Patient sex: M
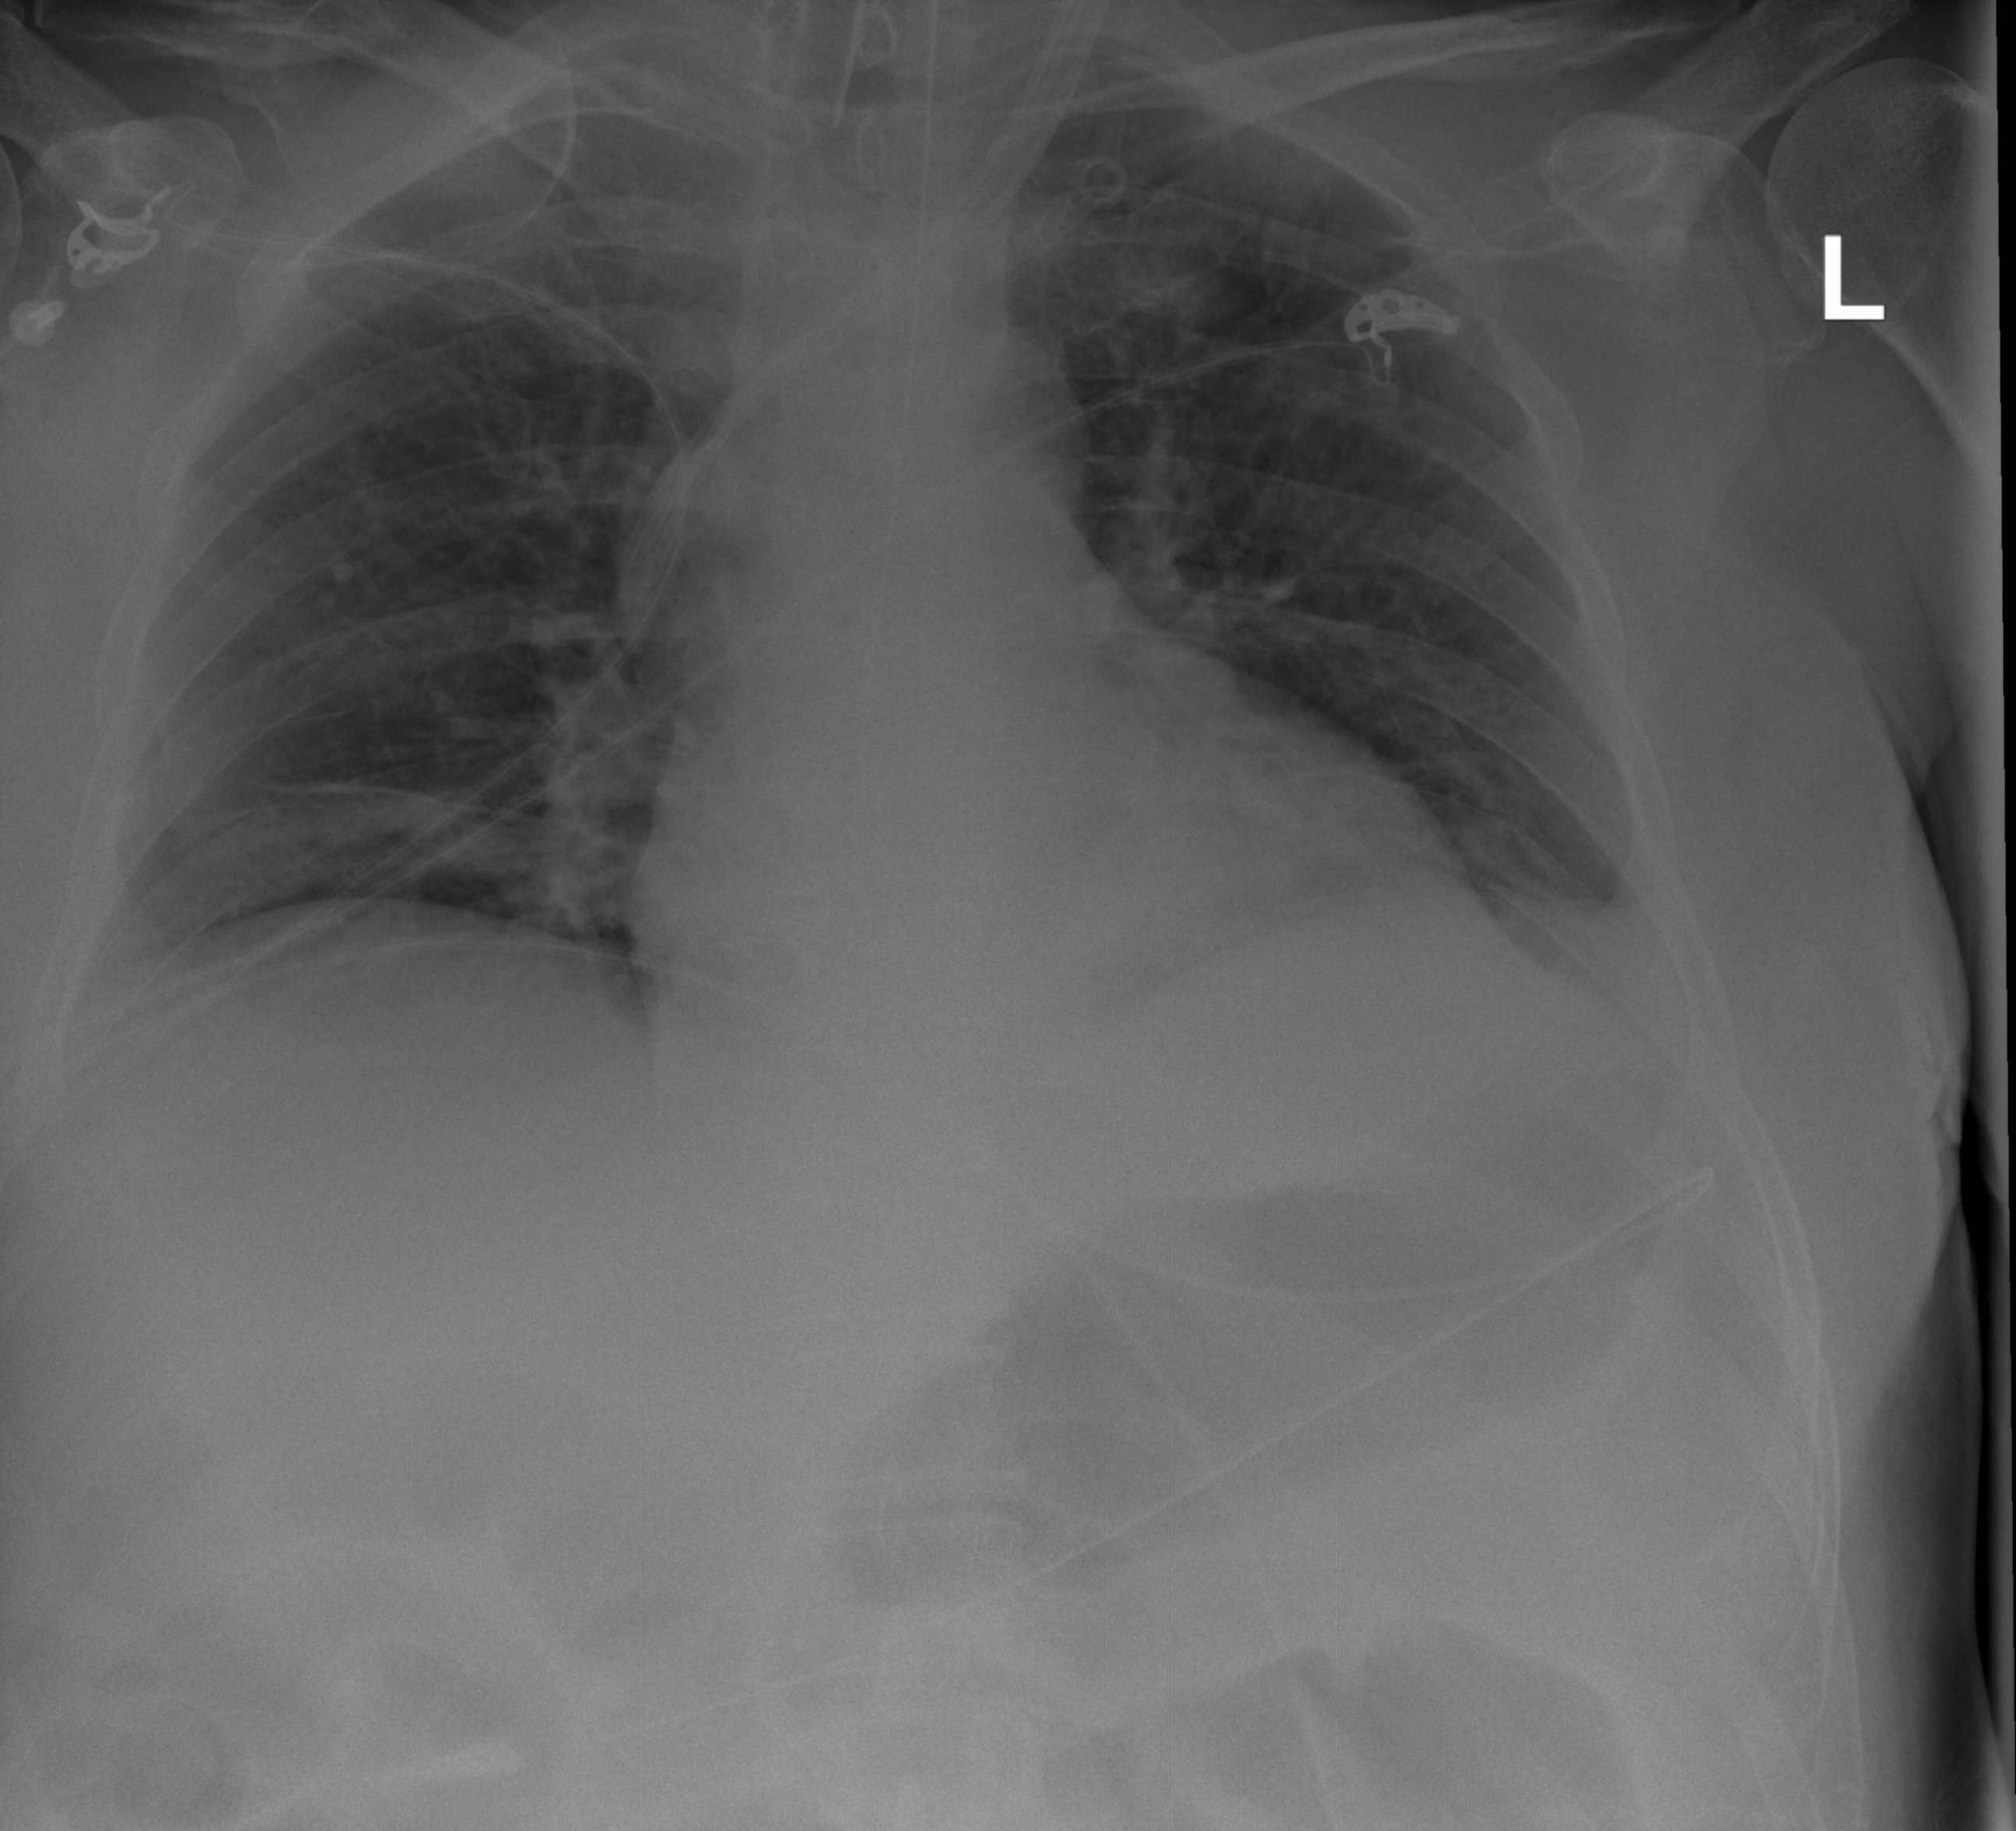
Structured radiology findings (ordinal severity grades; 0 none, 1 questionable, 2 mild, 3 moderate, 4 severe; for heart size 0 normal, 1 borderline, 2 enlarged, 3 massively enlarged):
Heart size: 0
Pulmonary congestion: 0
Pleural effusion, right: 2
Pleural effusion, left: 2
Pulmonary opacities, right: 0
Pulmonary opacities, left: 0
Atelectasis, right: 0
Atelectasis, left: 0